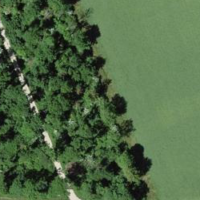
EUNIS habitat code: 44
Species observed at this site:
Urtica dioica